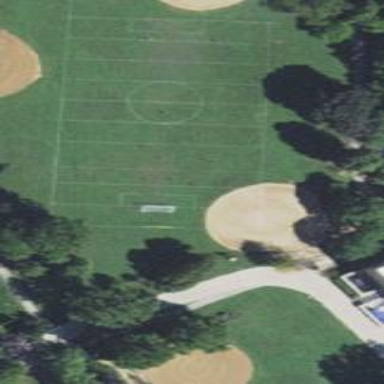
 providing leisure land for sports activities."